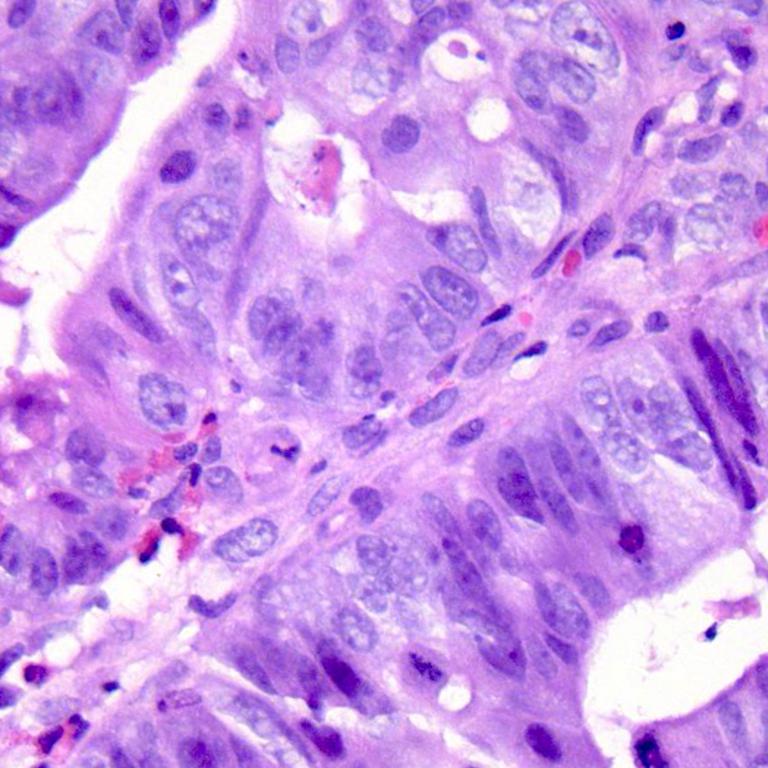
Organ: colon
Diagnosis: adenocarcinomas